The trace is the raw vibration amplitude of a rotating bearing as a function of time. Based on the visible evidence, which condition applies: normal, inner_race, outer_race, ball?
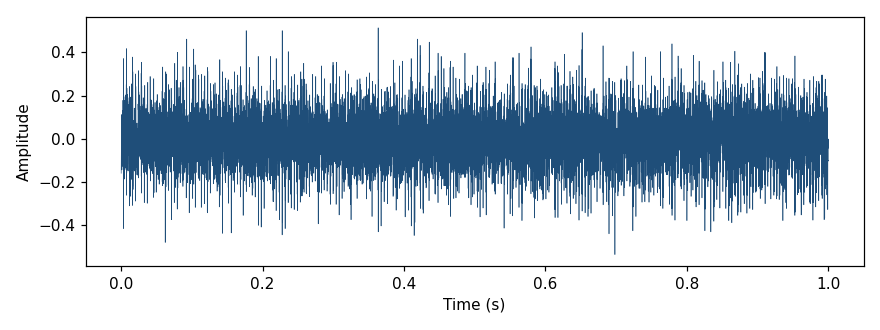
Answer: outer_race